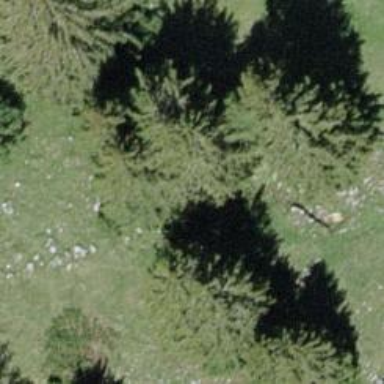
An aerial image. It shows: Forest with evergreen needle-leaved trees.